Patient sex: M
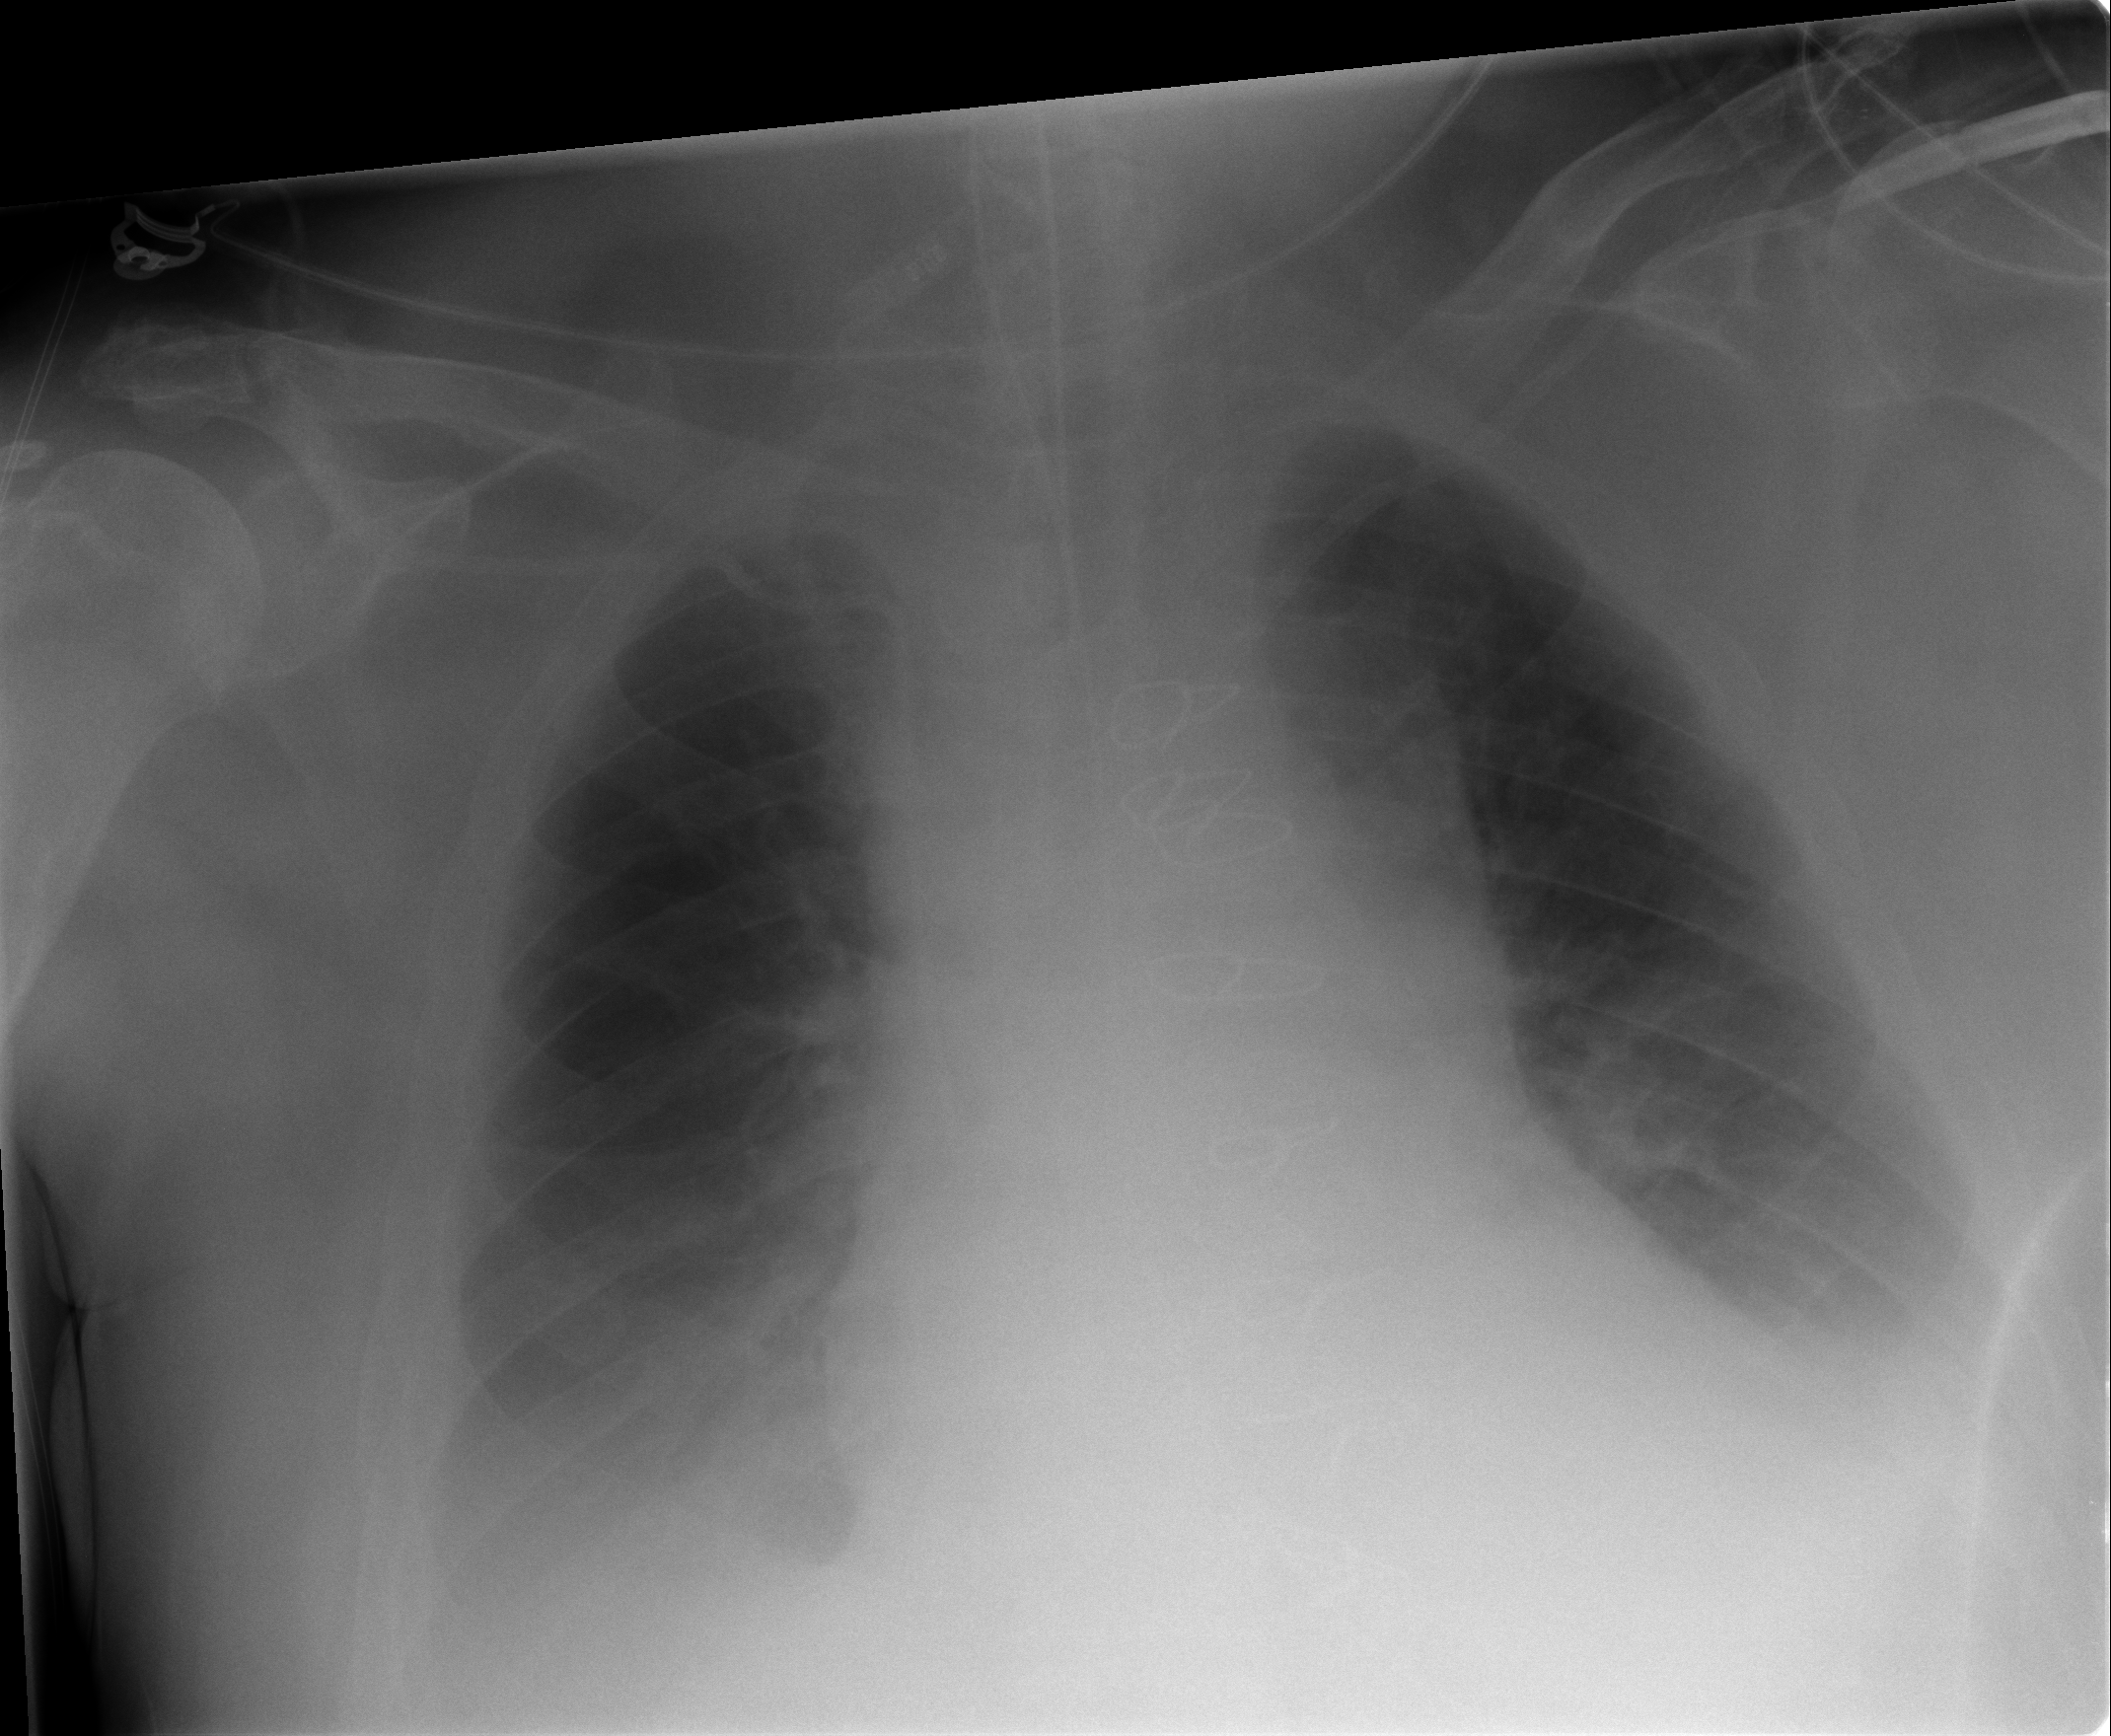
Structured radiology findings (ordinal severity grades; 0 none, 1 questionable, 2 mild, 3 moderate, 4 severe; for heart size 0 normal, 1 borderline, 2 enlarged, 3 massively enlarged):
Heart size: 3
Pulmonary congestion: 1
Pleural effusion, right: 2
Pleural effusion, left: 2
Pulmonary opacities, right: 0
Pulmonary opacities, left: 0
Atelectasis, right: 2
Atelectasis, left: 2